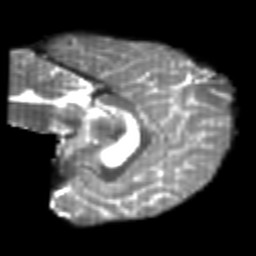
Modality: T2w
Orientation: sagittal
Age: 22
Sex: female
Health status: healthy
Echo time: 0.074 s